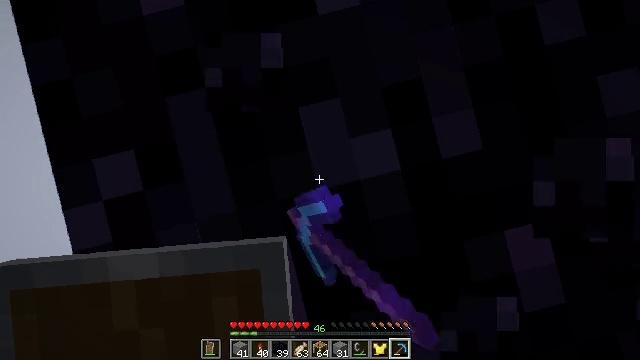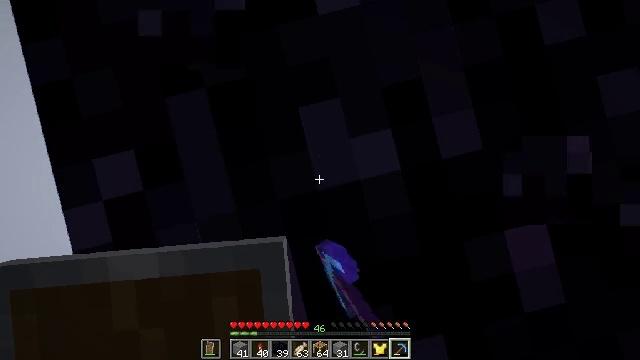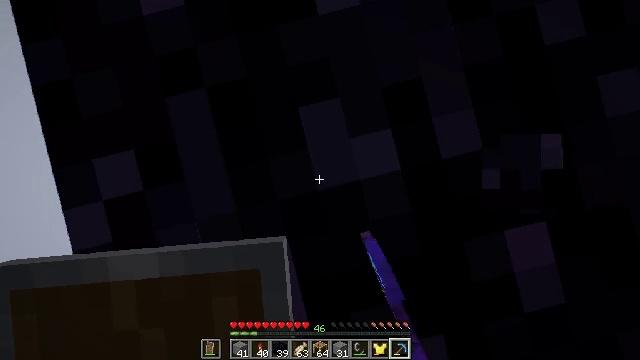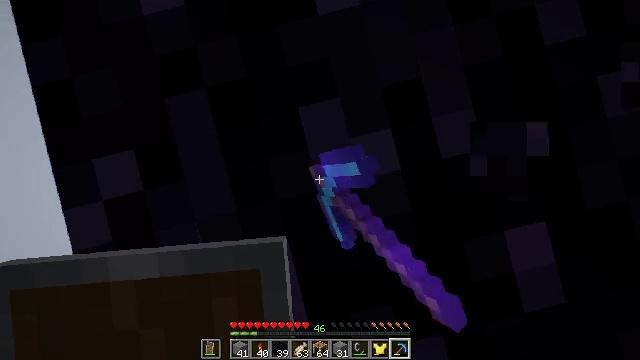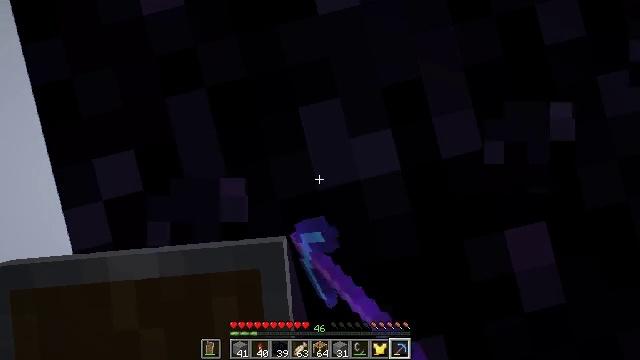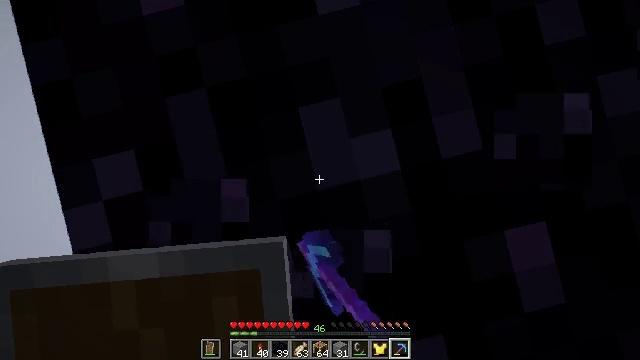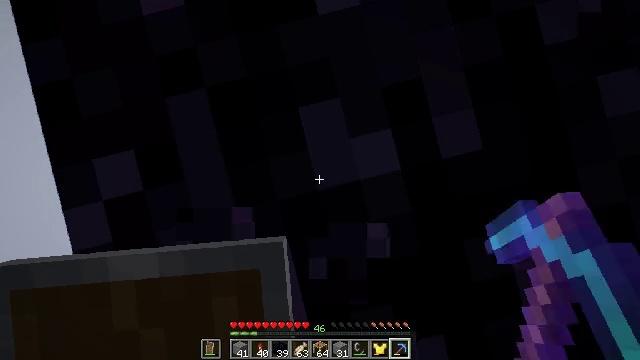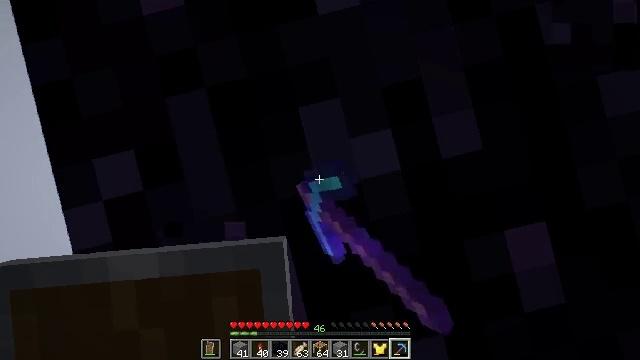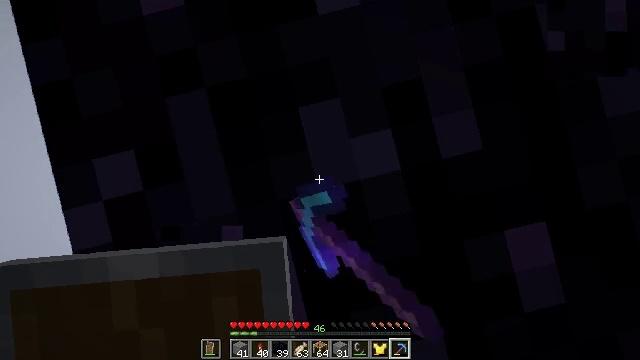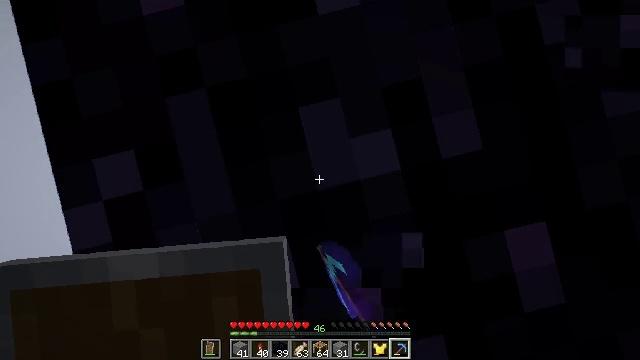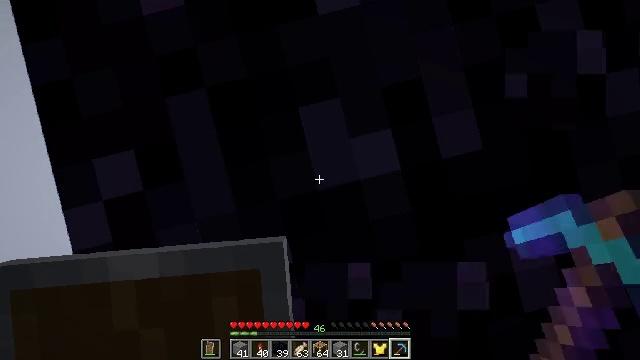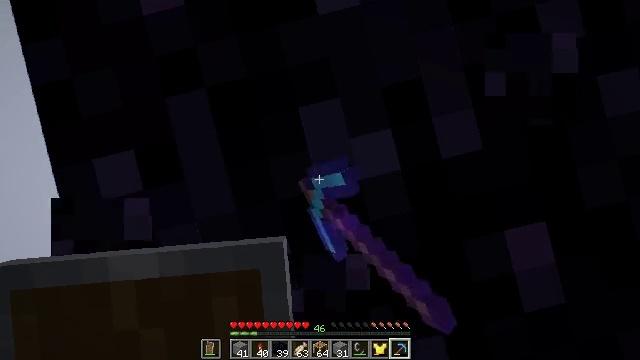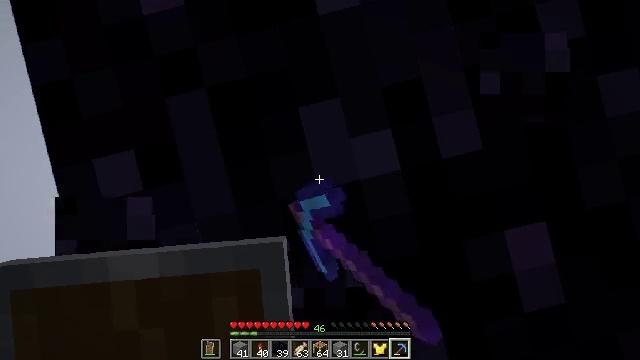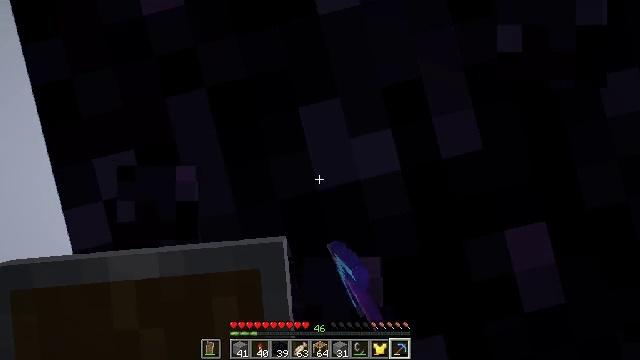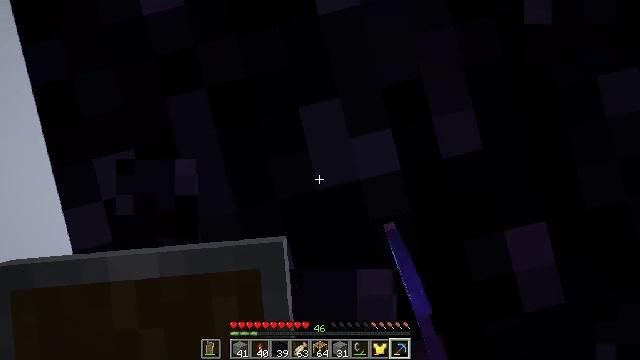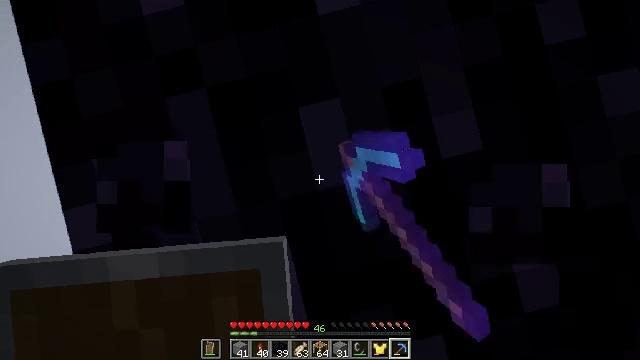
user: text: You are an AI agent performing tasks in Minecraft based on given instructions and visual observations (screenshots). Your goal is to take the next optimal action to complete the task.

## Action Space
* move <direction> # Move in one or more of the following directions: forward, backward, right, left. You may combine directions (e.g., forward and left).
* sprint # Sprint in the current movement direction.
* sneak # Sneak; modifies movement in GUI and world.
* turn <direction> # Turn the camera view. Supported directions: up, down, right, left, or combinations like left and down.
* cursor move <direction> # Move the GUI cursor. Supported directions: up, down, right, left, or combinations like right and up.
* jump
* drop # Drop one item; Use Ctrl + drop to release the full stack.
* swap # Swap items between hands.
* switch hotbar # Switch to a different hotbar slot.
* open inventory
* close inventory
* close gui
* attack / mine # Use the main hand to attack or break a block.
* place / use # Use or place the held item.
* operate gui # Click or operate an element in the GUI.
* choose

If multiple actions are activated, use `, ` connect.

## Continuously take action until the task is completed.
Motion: motion action
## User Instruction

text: Collect obsidian for crafting.
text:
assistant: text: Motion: attack / mine
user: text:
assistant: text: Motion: attack / mine
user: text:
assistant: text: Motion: attack / mine
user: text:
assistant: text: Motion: attack / mine
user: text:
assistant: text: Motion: attack / mine
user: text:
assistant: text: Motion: attack / mine
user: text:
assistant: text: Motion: attack / mine
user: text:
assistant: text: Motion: attack / mine
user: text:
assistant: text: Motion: attack / mine
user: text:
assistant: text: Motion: attack / mine
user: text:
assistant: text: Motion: attack / mine
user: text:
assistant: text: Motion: attack / mine
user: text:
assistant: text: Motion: attack / mine
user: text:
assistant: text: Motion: attack / mine
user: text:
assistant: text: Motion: attack / mine
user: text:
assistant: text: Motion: attack / mine
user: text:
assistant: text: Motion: attack / mine
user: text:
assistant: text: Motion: attack / mine
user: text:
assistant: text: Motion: attack / mine
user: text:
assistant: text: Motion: attack / mine
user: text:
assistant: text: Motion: attack / mine
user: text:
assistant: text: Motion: attack / mine
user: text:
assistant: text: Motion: attack / mine
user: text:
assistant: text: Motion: attack / mine
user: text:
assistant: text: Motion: turn right and up, attack / mine
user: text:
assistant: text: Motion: turn right and up, attack / mine
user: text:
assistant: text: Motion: turn right and up, attack / mine
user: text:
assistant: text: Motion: turn right, attack / mine
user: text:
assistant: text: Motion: attack / mine
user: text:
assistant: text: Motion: attack / mine